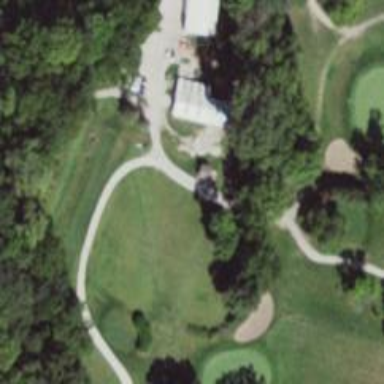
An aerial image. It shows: Path designated for golf carts.